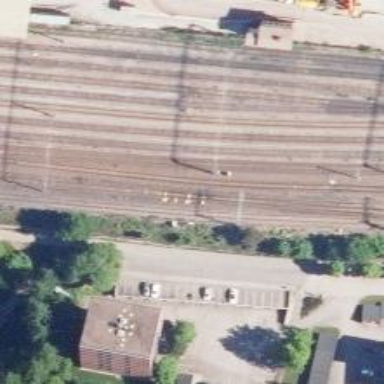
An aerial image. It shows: Continuous rail railway with electrified contact line.